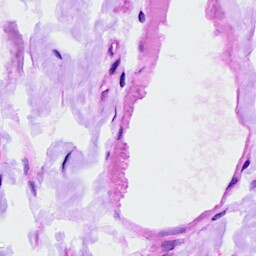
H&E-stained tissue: Ovarian